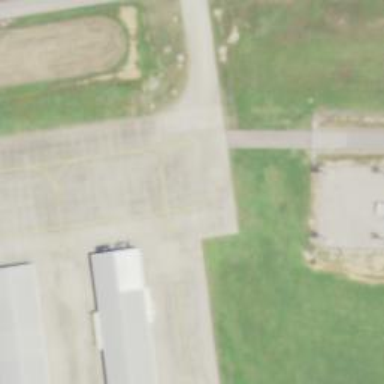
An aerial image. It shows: View of taxiway at the airport.